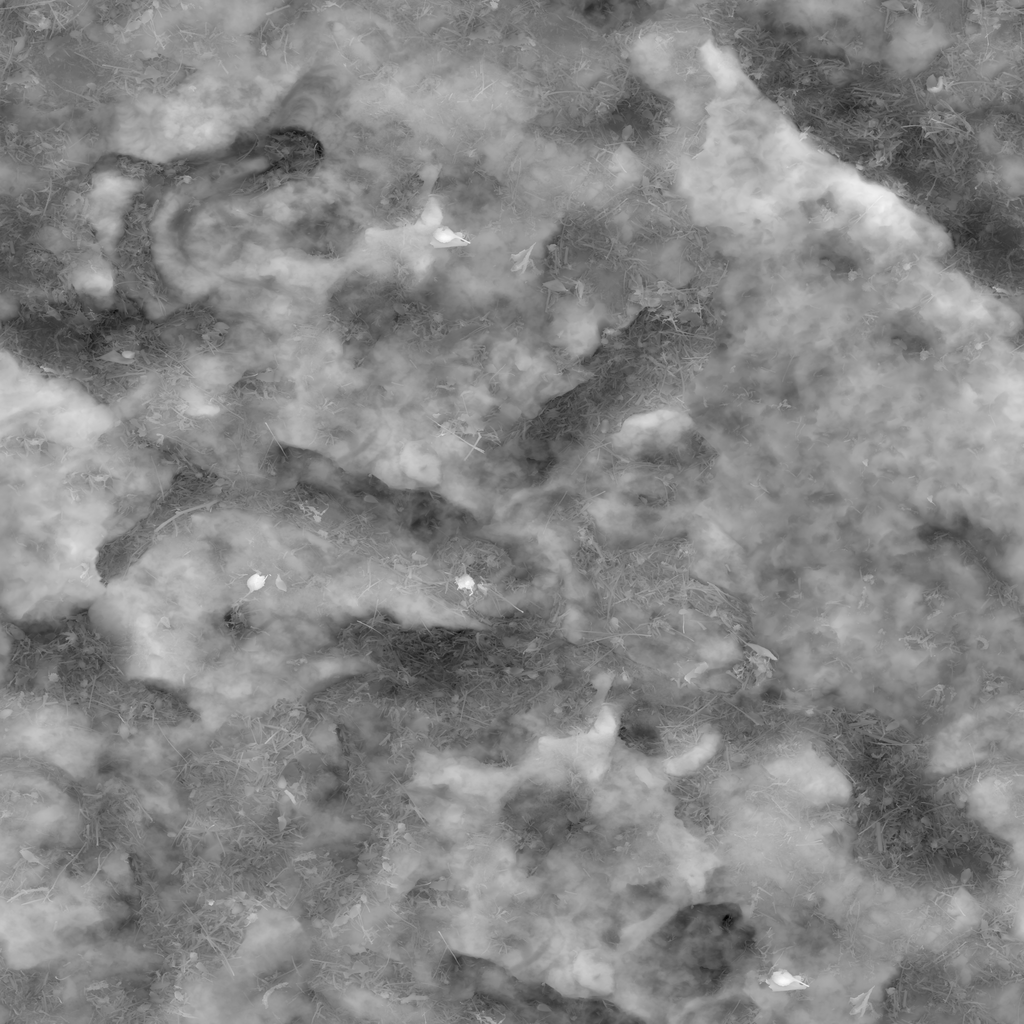
Texture map type: Displacement